Field crop: maize
Growth stage: 1
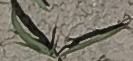
Species: sorghum